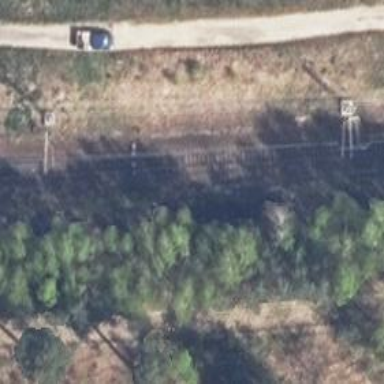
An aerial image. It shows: Railway switch.